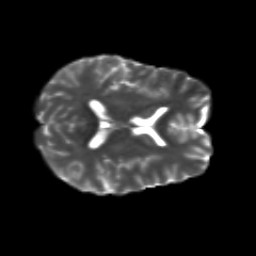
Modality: T2w
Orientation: axial
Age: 21
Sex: male
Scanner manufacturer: siemens
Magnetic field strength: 3 T
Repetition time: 8.8 s
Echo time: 0.085 s